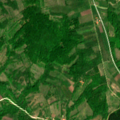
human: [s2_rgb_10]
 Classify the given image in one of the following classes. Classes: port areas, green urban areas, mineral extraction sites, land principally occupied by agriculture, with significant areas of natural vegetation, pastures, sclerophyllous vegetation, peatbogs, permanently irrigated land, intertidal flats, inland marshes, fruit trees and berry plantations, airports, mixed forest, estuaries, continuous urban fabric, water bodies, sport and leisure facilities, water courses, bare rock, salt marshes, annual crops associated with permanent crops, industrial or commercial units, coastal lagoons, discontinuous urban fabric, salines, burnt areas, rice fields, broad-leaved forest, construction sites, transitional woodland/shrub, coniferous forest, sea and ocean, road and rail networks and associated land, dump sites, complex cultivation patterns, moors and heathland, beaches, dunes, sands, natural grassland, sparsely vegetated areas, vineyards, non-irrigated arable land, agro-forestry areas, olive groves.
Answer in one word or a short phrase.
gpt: complex cultivation patterns, land principally occupied by agriculture, with significant areas of natural vegetation, broad-leaved forest, mixed forest